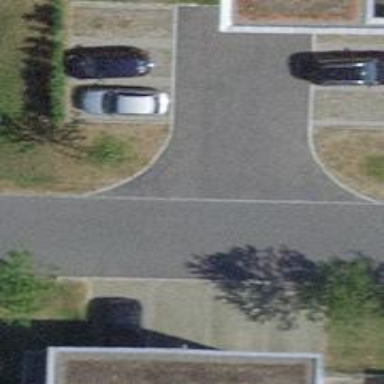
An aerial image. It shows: Residential road.